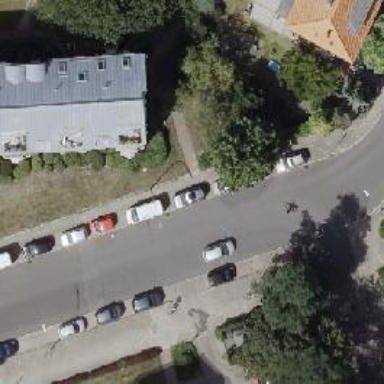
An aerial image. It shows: Residential road with asphalt surface. There are sidewalks on both sides of the road.